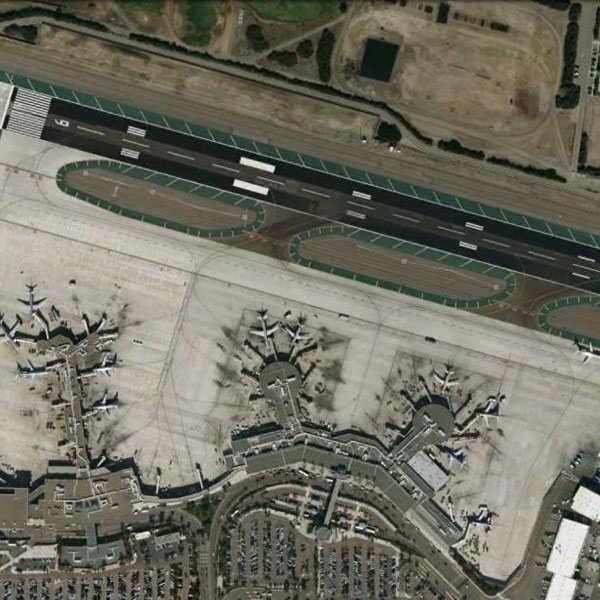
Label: Airport